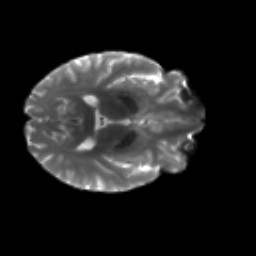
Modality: T2w
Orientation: axial
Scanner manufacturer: siemens
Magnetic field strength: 3 T
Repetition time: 4.16 s
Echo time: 0.0806 s